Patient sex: F
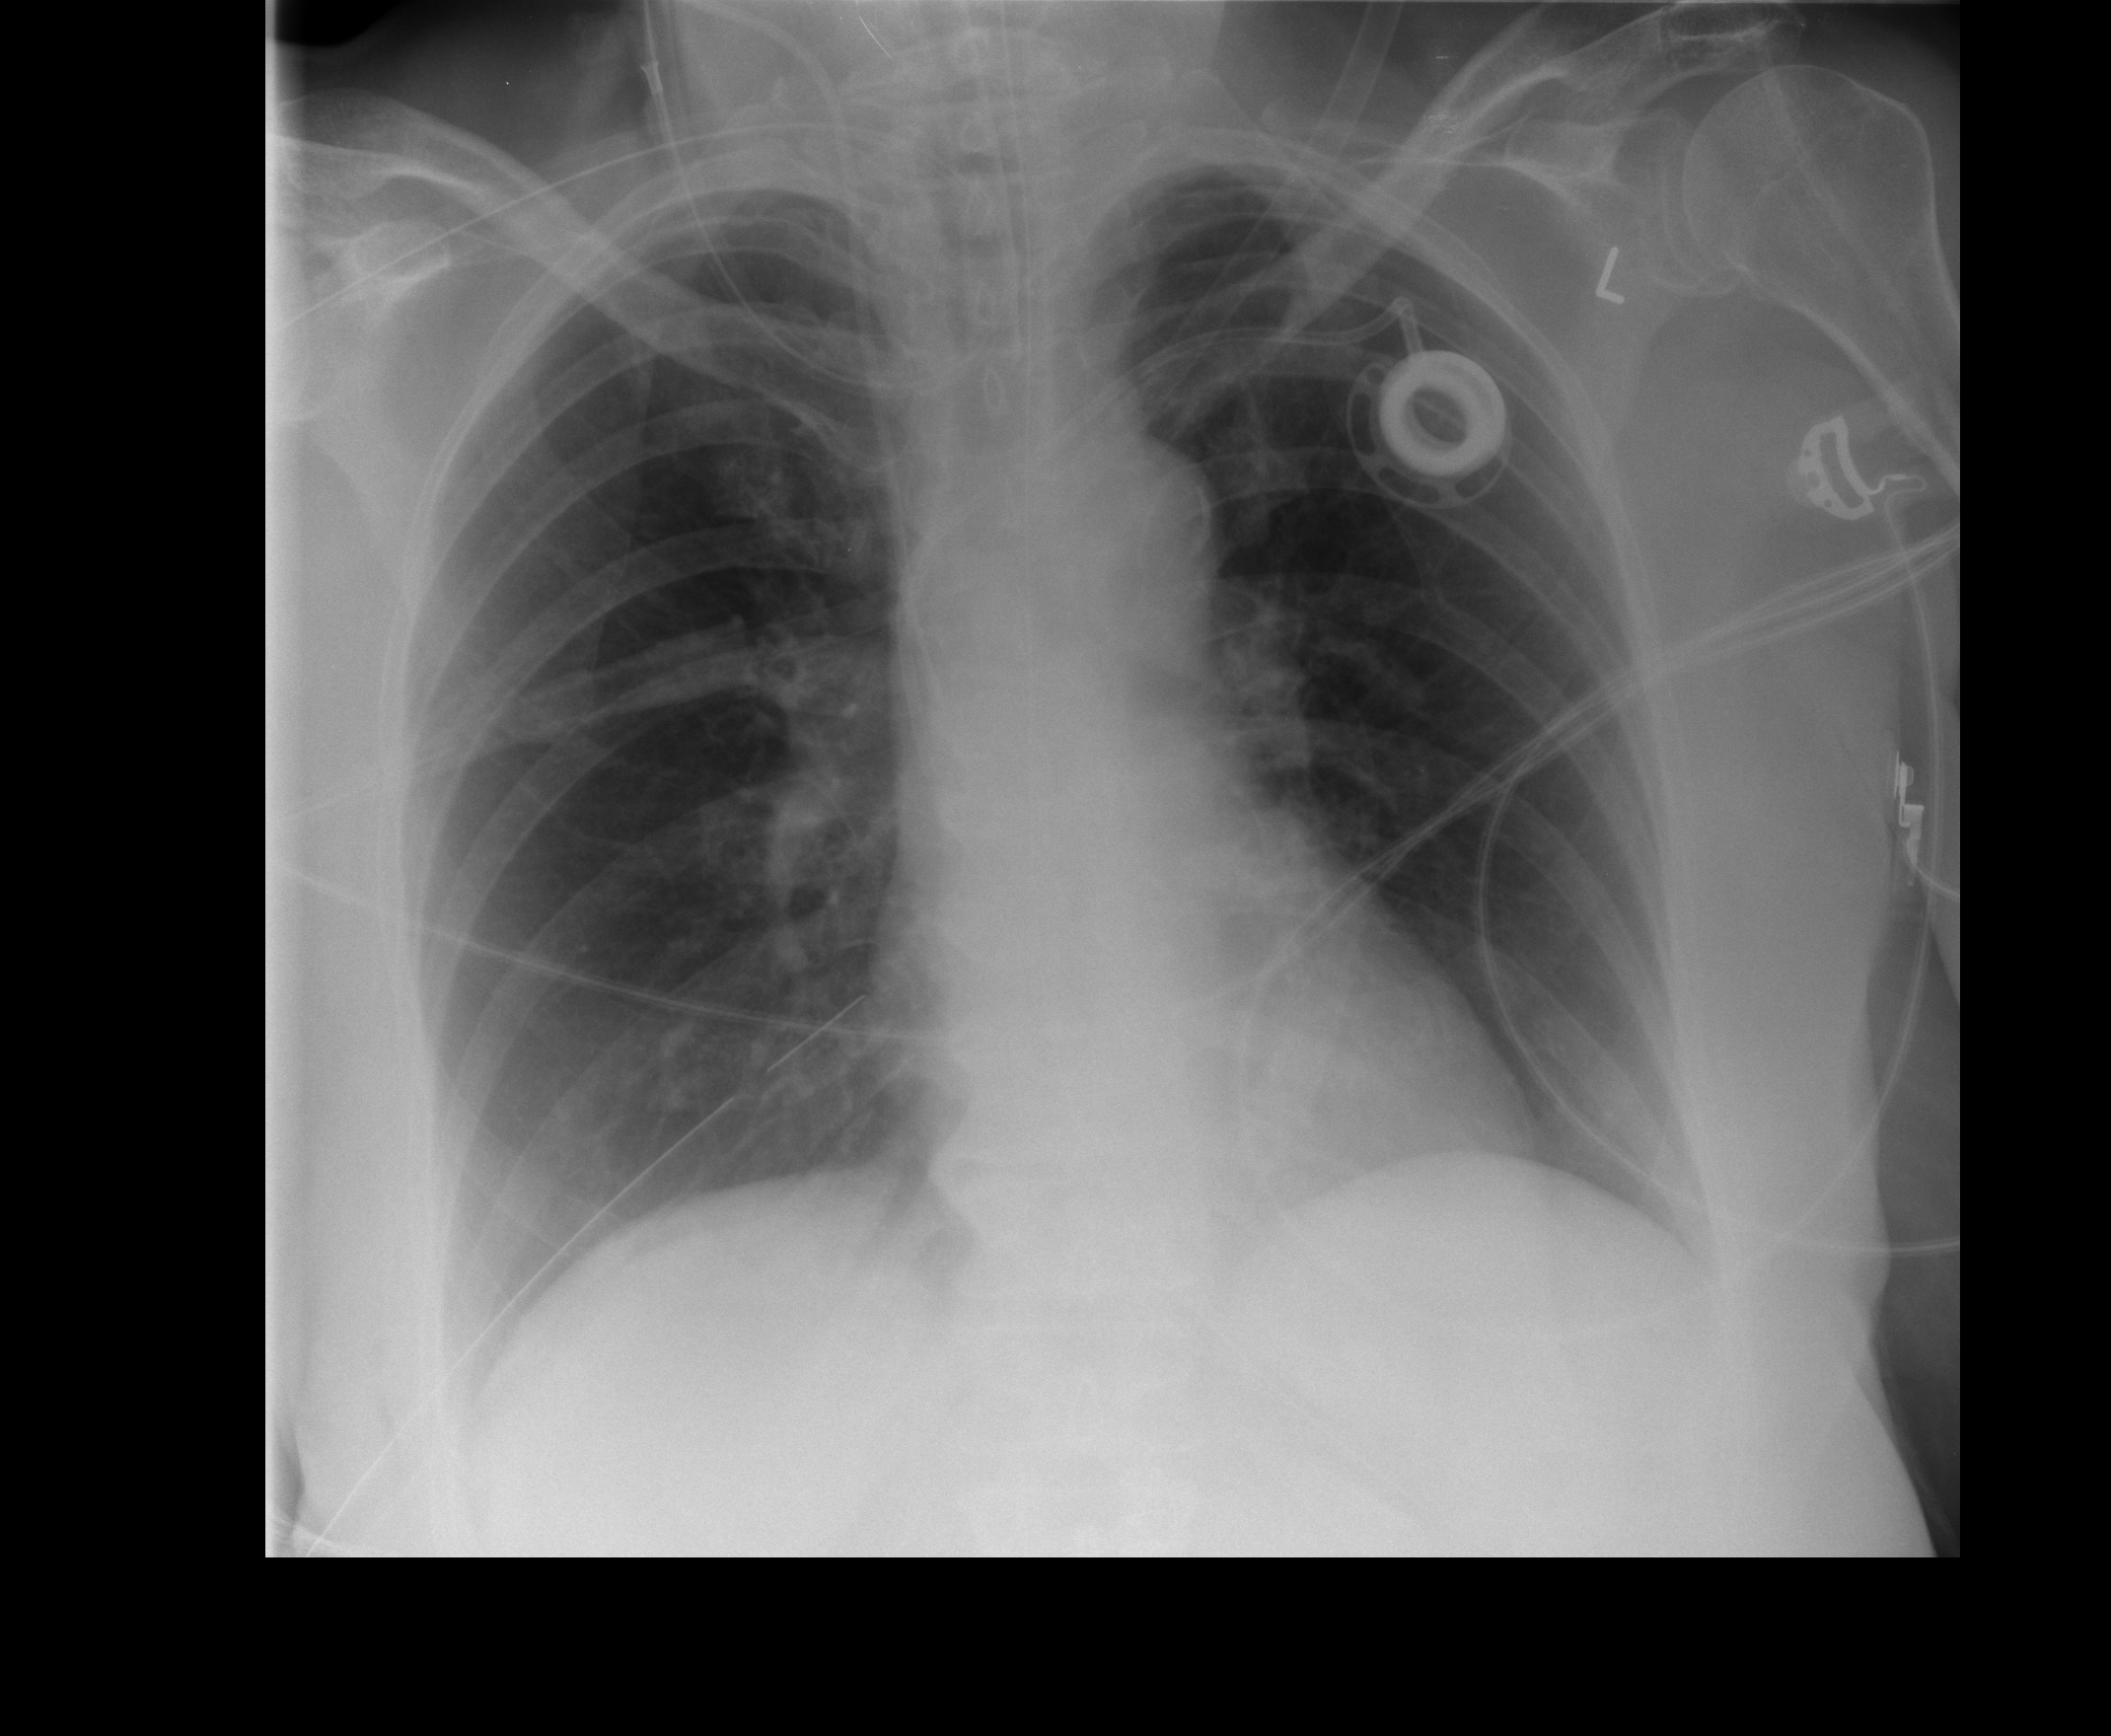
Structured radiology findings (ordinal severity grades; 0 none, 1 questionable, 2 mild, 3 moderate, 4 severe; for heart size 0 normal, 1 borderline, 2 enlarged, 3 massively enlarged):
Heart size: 0
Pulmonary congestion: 0
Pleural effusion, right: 0
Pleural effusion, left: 0
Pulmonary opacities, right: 0
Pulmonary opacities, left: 0
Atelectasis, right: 2
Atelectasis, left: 0